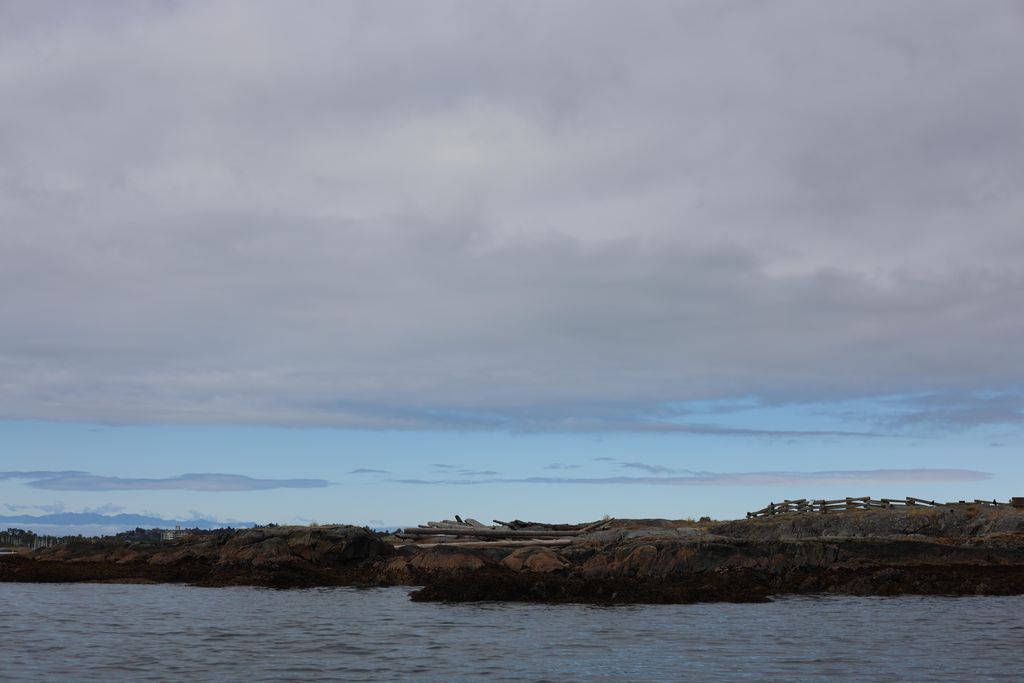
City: victoria